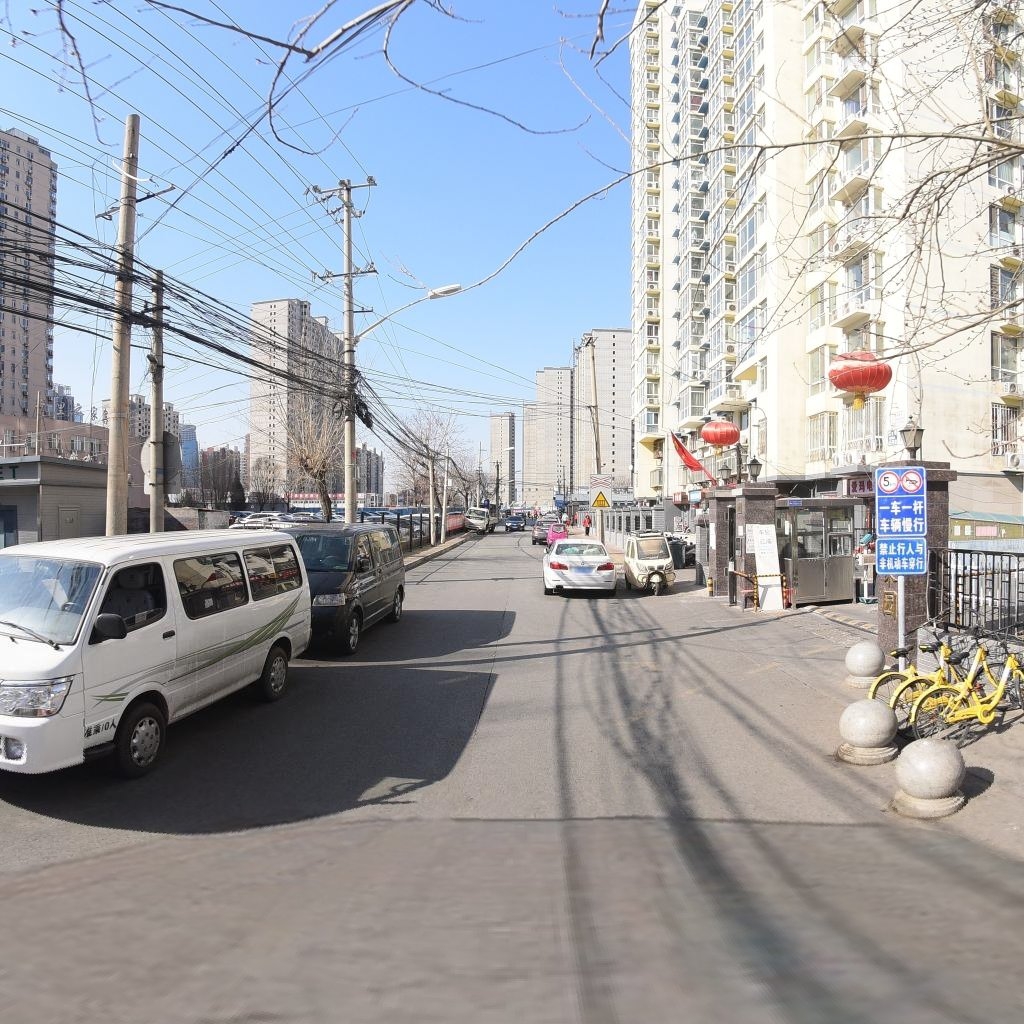
Region: Xicheng
Road damage annotations: longitudinal crack